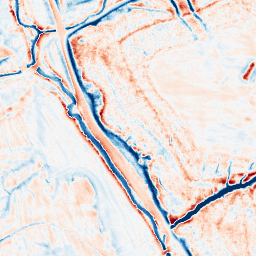
Category: edge_preserving
Decomposition family: guided
Decomposition parameters: radius: 4
eps: 0.01
Upsampling method: lanczos
Upsampling parameters: scale: 4
Upsampling scale: 4